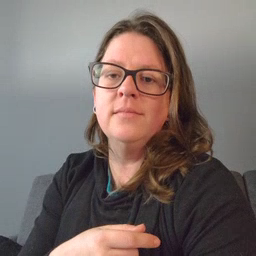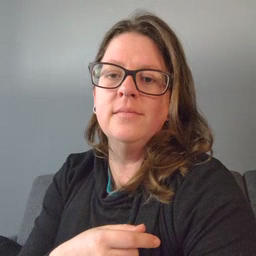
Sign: hesheit